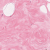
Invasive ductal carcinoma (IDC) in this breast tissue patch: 0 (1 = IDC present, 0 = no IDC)